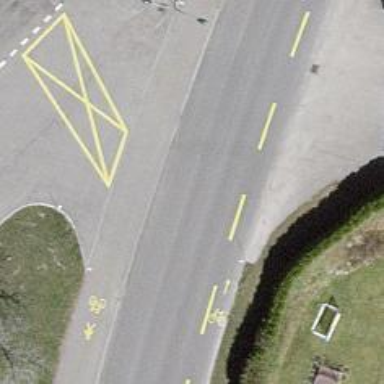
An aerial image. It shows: Secondary road with asphalt surface and cycle track on the left.